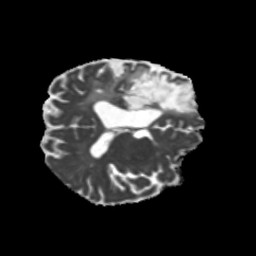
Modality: MD
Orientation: axial
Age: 60
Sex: male
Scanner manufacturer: siemens
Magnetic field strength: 3 T
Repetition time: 5.25 s
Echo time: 0.08 s